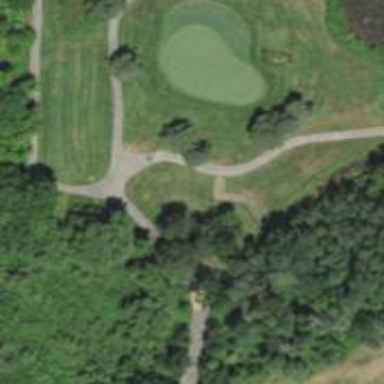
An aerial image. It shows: Pathway for golfing.